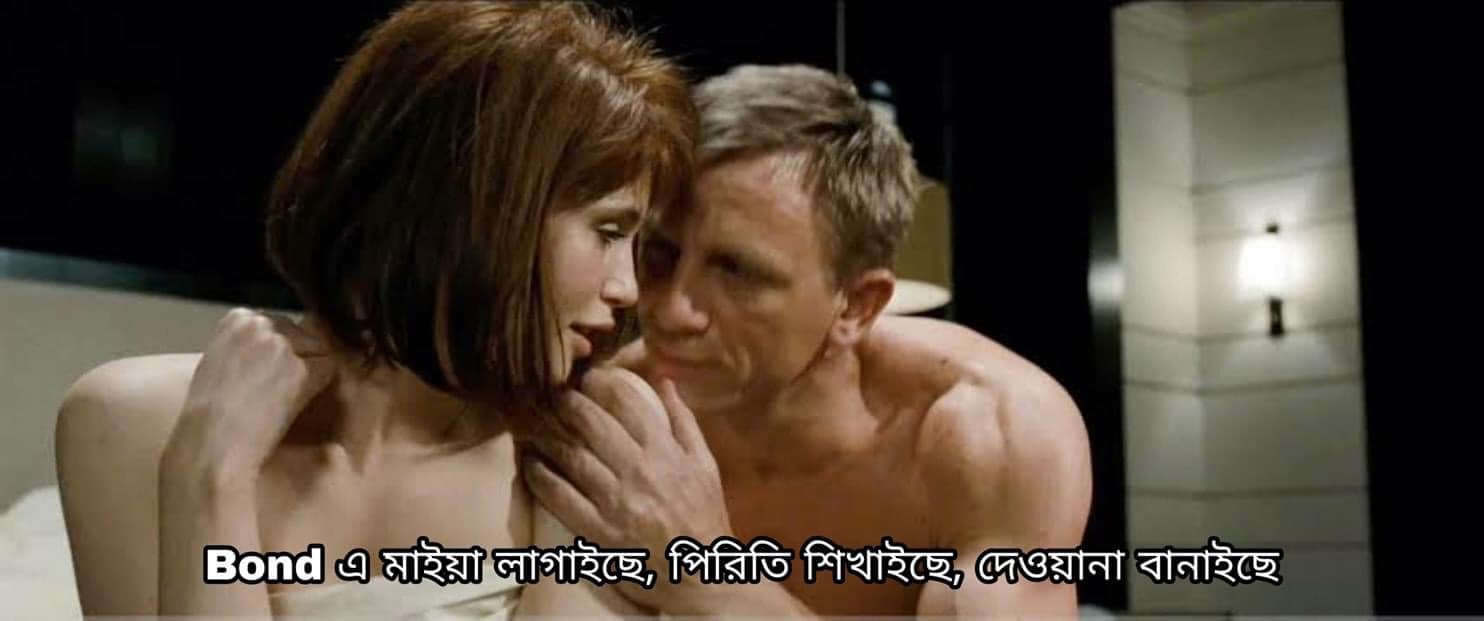
Caption: Bond এ মাইয়া লাগাইছে, পিরিতি শিখাইছে, দেওয়ানা বানাইছে
Label: hate